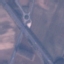
Land use / land cover class: Highway